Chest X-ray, PA view. Patient: 80 years old, sex M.
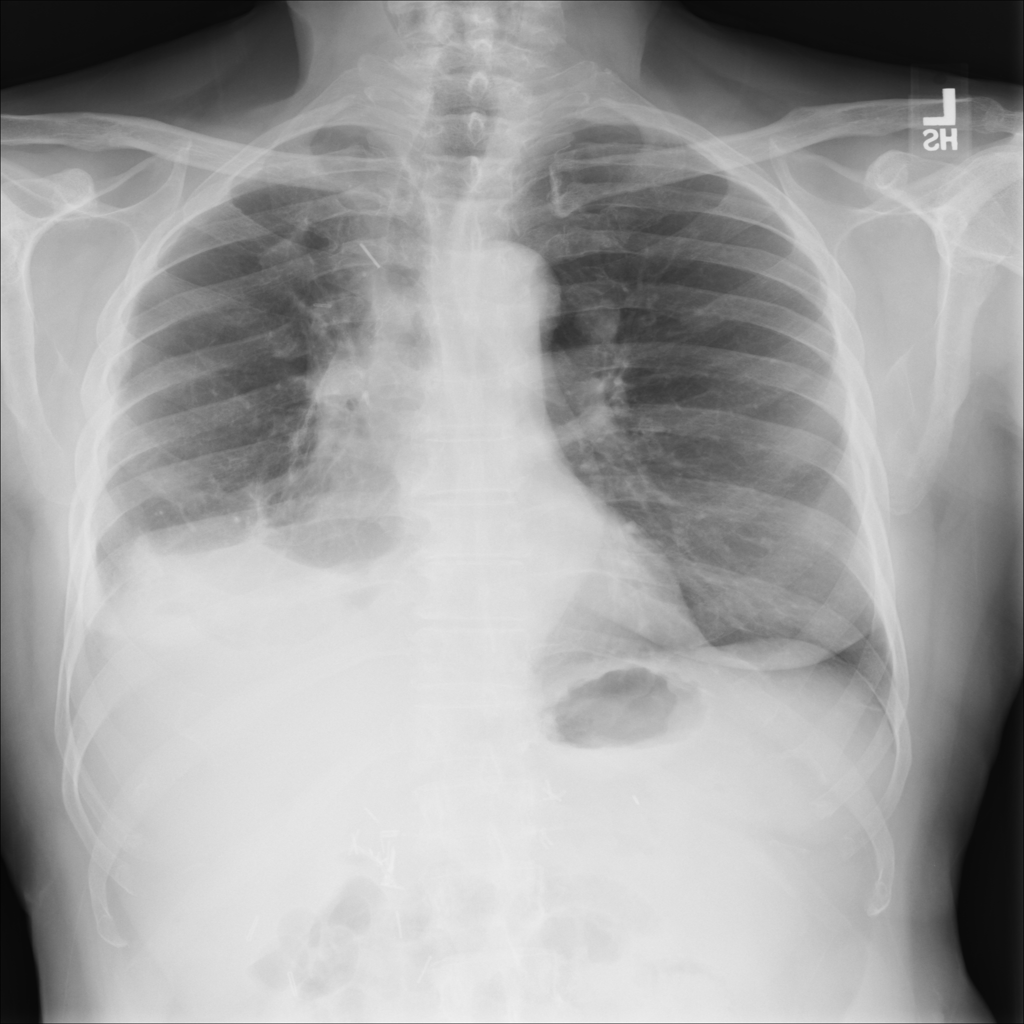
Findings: No Finding